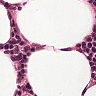
Metastatic tissue present: no